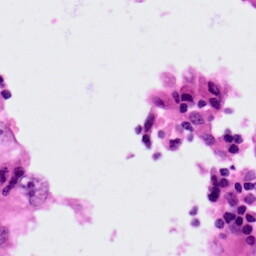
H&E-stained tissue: Lung